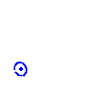
Particle: kaon